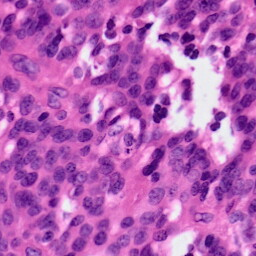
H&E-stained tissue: Ovarian